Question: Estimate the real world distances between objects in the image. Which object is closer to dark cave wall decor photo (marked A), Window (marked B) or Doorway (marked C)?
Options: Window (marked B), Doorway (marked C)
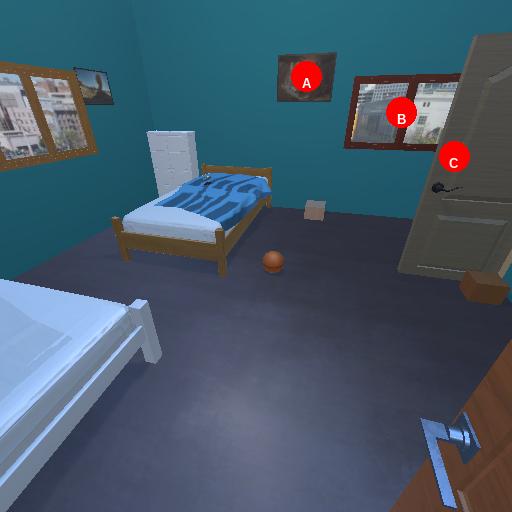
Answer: Window (marked B)